Question: I tried to estimate distance between my camera and a chessboard which I used for the calibration. But I've got a big different in the Z-values (993 - 1021 mm) for points on the chessboard. The chessboard is parallel to the camera, so I expected that Z-values between the camera centre and any point on the chessboard plane should be the same.
What did I do wrong?
Code:
'''
import numpy
import cv2
#from cv2.calibrateCamera.
imagePoints = numpy.array([[185.38619995, 88.96965027],
[215.52053833, 89.59921265],
[245.42134094, 90.34884644],
[275.23474121, 90.67272186],
[304.63644409, 91.27327728],
[333.90859985, 91.75786591],
[185.34030151, 118.99983978],
[215.52850342, 119.46482849],
[245.514328, 119.89020538],
[275.<PHONE>, 120.42667389],
[304.64593506, 120.67990112],
[333.73968506, 121.<PHONE>],
[185.34428406, 148.93850708],
[215.58241272, 149.32409668],
[<PHONE>, 149.86160278],
[275.<PHONE>, 149.81486511],
[<PHONE>, 150.28009033],
[333.79421997, 150.35099792],
[185.<PHONE>, 178.83206177],
[215.445755, 179.<PHONE>],
[245.40261841, 179.29736328],
[275.<PHONE>, 179.61761475],
[304.49923706, 179.56680298],
[333.78756714, 179.81796265],
[185.<PHONE>, <PHONE>],
[215.40895081, 208.91560364],
[245.23666382, 209.<PHONE>],
[275.<PHONE>, 209.<PHONE>],
[304.59561157, 209.<PHONE>],
[333.90438843, 209.<PHONE>],
[184.86560059, 238.93251038],
[215.23825073, 238.76199341],
[245.25619507, 238.73907471],
[274.97564697, 238.73266602],
[304.59933472, 238.72055054],
[333.96078491, 238.68598938],
[184.71801758, 269.20956421],
[215.<PHONE>, 268.91809082],
[<PHONE>, 268.70123291],
[<PHONE>, 268.59295654],
[304.65649414, 268.48577881],
[333.98513794, 268.29562378],
[184.43510437, 299.72283936],
[214.71133423, 299.52212524],
[244.97724915, 298.88729858],
[275.<PHONE>, 298.61529541],
[304.74026489, 298.40454102],
[334.23959351, 298.21008301]])
objectPoints = numpy.array([[0., 0., 0.],
[0.083, 0., 0.],
[0.<PHONE>, 0., 0.],
[0.24899998, 0., 0.],
[0.33199999, 0., 0.],
[0.41499999, 0., 0.],
[0., 0.083, 0.],
[0.083, 0.083, 0.],
[0.<PHONE>, 0.083, 0.],
[0.24899998, 0.083, 0.],
[0.33199999, 0.083, 0.],
[0.41499999, 0.083, 0.],
[0., 0.<PHONE>, 0.],
[0.083, 0.<PHONE>, 0.],
[0.<PHONE>, 0.<PHONE>, 0.],
[0.24899998, 0.<PHONE>, 0.],
[0.33199999, 0.<PHONE>, 0.],
[0.41499999, 0.<PHONE>, 0.],
[0., 0.24899998, 0.],
[0.083, 0.24899998, 0.],
[0.<PHONE>, 0.24899998, 0.],
[0.24899998, 0.24899998, 0.],
[0.33199999, 0.24899998, 0.],
[0.41499999, 0.24899998, 0.],
[0., 0.33199999, 0.],
[0.083, 0.33199999, 0.],
[0.<PHONE>, 0.33199999, 0.],
[0.24899998, 0.33199999, 0.],
[0.33199999, 0.33199999, 0.],
[0.41499999, 0.33199999, 0.],
[0., 0.41499999, 0.],
[0.083, 0.41499999, 0.],
[0.<PHONE>, 0.41499999, 0.],
[0.24899998, 0.41499999, 0.],
[0.33199999, 0.41499999, 0.],
[0.41499999, 0.41499999, 0.],
[0., 0.49799997, 0.],
[0.083, 0.49799997, 0.],
[0.<PHONE>, 0.49799997, 0.],
[0.24899998, 0.49799997, 0.],
[0.33199999, 0.49799997, 0.],
[0.41499999, 0.49799997, 0.],
[0., 0.58099997, 0.],
[0.083, 0.58099997, 0.],
[0.<PHONE>, 0.58099997, 0.],
[0.24899998, 0.58099997, 0.],
[0.33199999, 0.58099997, 0.],
[0.41499999, 0.58099997, 0.]])
cameraMatrix = numpy.array([[364.21551784, 0., 253.82602981],
[0., 363.51882052, <PHONE>],
[0., 0., 1.]])
distortionCoefficient = numpy.array([[0.<PHONE>, -0.37480762, 0.<PHONE>, -0.<PHONE>, 0.25238534]])
Z = numpy.zeros((48))
retval,R, T = cv2.solvePnP(objectPoints,imagePoints,cameraMatrix,distortionCoefficient) #from chessboard coordinate space to camera coordinate space
R,jacobian = cv2.Rodrigues(R) #from R-vector to R-matrix
for i in range(0,48):
point = numpy.dot(objectPoints[i],R) + numpy.matrix.transpose(T)
Z[i] = point[0,2] * 1000 #Z-value to mm
print(Z.max() - Z.min())
print(Z)
'''
Image with the chessboard

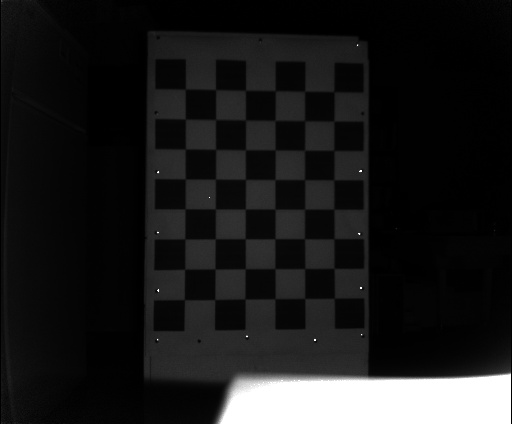
Answer: Well, it seems to be my mistake. Probably the board was not really parallel to the camera, although I tried to put it right. If we look to computed Z coordinates, we can see that the Z coordinate decreases linearly from bottom right corner to top left corner.
'''
print(numpy.round(Z.reshape(8,6)))
[[ 1013. 1009. 1005. 1001. 997. 993.]
[ 1014. 1010. 1006. 1002. 998. 994.]
[ 1015. 1011. 1007. 1003. 1000. 996.]
[ 1016. 1012. 1009. 1005. 1001. 997.]
[ 1018. 1014. 1010. 1006. 1002. 998.]
[ 1019. 1015. 1011. 1007. 1003. 999.]
[ 1020. 1016. 1012. 1008. 1004. 1001.]
[ 1021. 1017. 1013. 1010. 1006. 1002.]]
'''